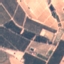
Land use / land cover class: PermanentCrop